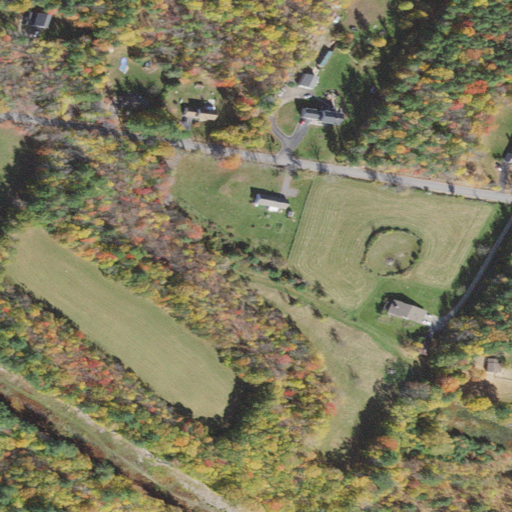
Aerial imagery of mountain in New Hampshire named Sherburne Hill containing deciduous forest, mixed forest, pasture, low intensity development, evergreen forest, open development, medium intensity development, and high intensity development